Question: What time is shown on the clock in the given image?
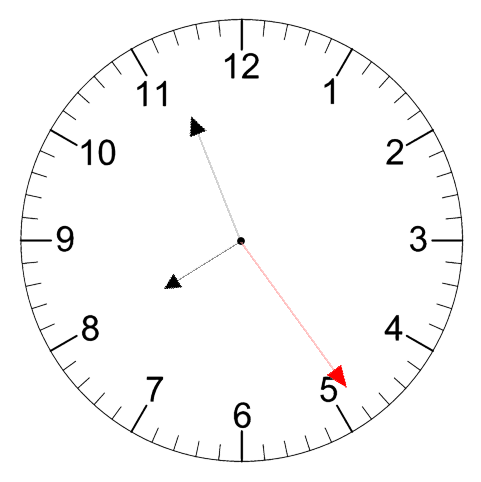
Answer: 07:56:24